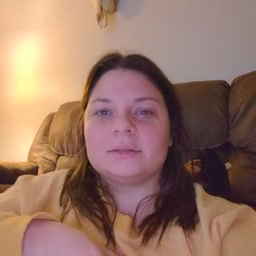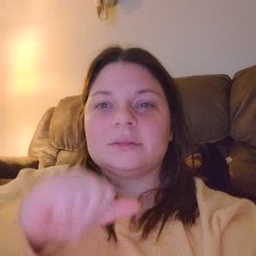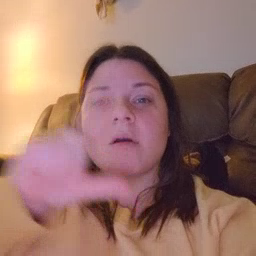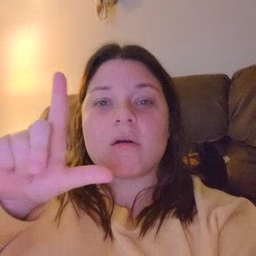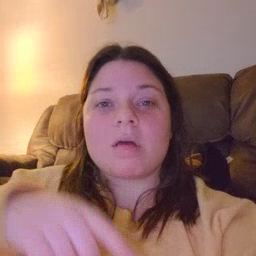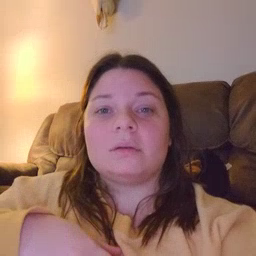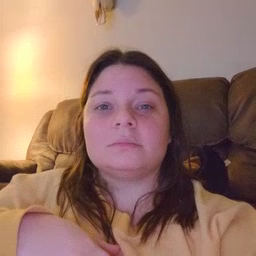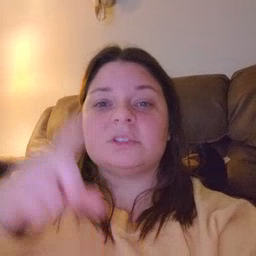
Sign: all